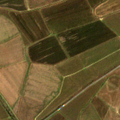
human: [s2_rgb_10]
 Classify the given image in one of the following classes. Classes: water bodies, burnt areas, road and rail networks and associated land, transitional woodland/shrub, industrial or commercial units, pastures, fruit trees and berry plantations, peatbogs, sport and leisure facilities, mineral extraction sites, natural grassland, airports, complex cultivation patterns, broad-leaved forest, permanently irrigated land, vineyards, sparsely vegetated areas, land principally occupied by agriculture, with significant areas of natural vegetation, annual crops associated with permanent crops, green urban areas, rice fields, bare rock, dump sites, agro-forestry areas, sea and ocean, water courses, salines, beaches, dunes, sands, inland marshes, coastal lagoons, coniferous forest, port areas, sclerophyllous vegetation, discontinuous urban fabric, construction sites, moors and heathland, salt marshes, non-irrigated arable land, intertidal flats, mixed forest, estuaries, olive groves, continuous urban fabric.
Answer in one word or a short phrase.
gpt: permanently irrigated land, rice fields